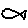
Label: fish